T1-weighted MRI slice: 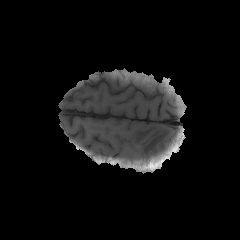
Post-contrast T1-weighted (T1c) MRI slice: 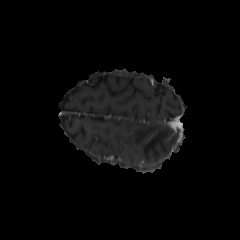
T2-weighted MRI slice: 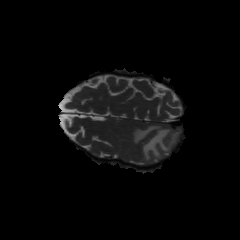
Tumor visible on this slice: yes